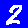
Digit: 2